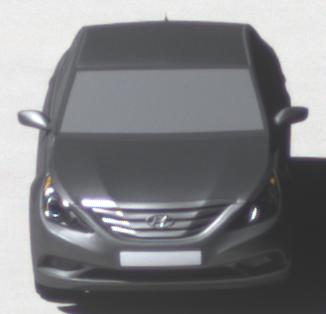
Make: Hyundai
Model: Sonata
Detailed model: Gen. 6 YF
Model produced from: 2009
Model produced until: 2016
Doors: 4
Color: gray
Road condition: dry road
Daytime: midday
Contrast: high contrast